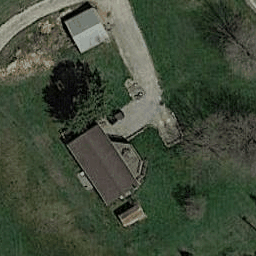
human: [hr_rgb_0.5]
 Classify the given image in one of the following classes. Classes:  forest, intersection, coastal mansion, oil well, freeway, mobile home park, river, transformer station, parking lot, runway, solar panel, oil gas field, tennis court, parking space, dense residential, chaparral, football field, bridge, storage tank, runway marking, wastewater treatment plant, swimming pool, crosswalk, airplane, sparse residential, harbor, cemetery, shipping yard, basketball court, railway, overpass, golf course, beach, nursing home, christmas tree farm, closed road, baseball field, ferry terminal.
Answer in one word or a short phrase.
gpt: sparse residential